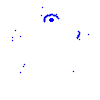
Particle: proton